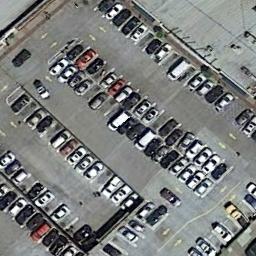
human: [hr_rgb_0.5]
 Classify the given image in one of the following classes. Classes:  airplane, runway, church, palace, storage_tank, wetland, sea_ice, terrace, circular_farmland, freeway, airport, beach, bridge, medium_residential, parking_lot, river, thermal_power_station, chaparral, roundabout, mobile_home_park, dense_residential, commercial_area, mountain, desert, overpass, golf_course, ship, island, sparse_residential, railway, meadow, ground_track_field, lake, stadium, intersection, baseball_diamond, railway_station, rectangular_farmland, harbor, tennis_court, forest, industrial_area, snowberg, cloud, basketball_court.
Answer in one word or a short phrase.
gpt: parking_lot